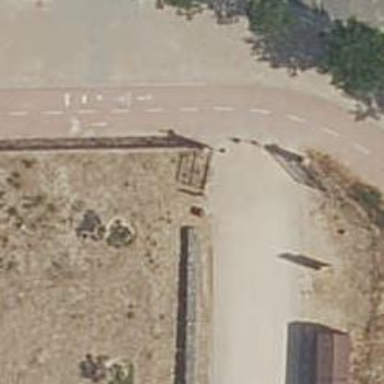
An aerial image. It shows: Gate.